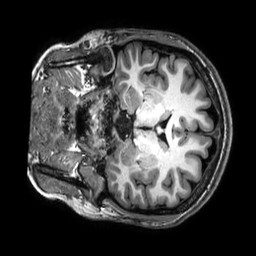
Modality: T1w
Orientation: coronal
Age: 23
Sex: female
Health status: healthy
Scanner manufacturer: philips
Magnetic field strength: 3 T
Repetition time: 0.009 s
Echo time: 0.003996 s